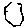
Label: hexagon